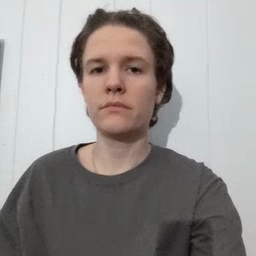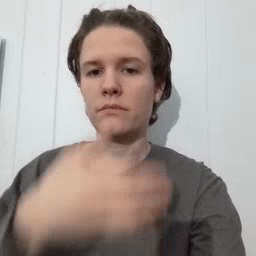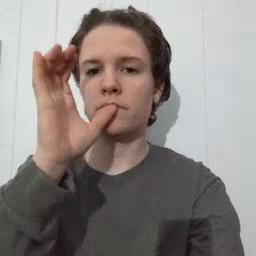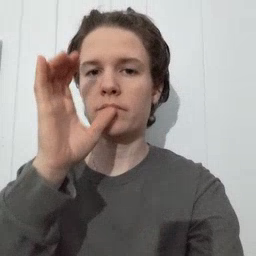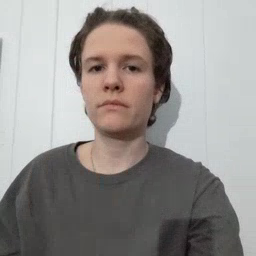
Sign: drink